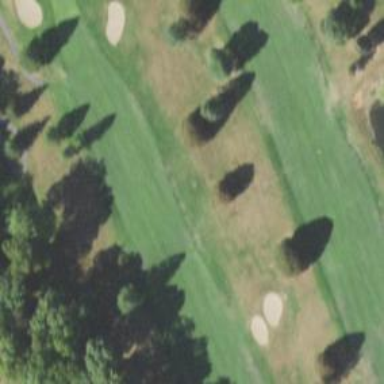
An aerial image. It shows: Golf hole.